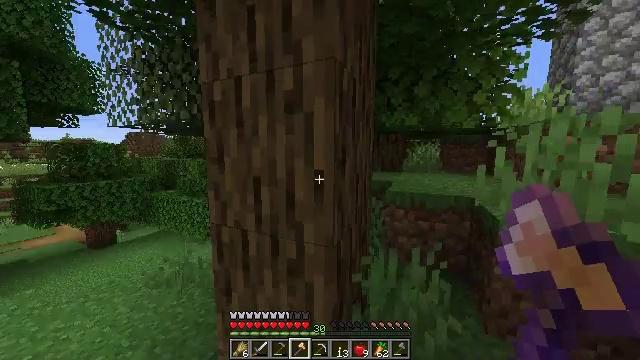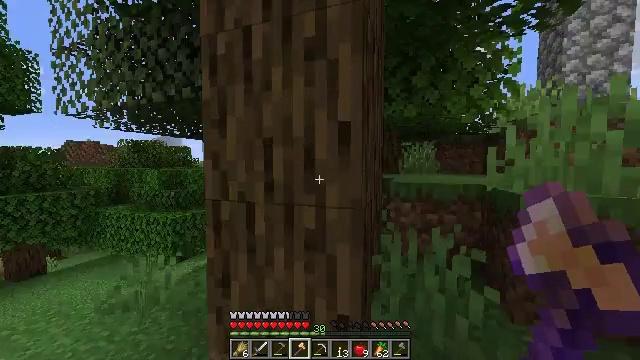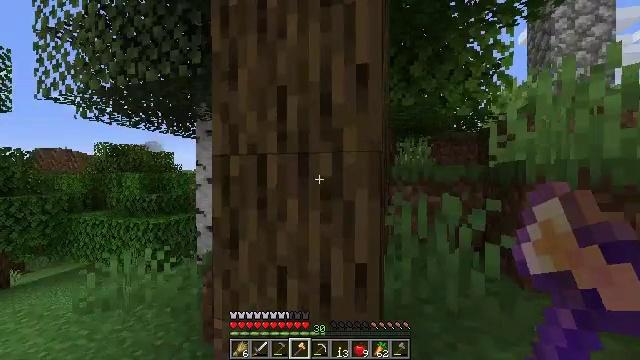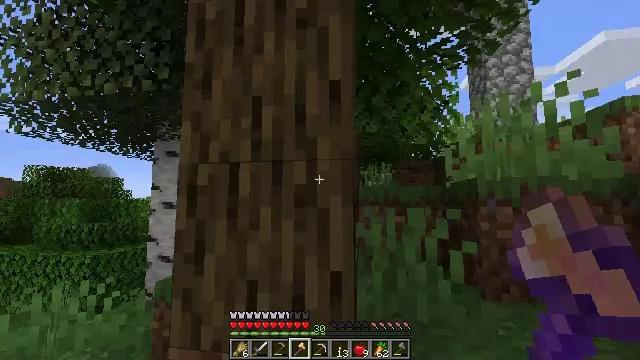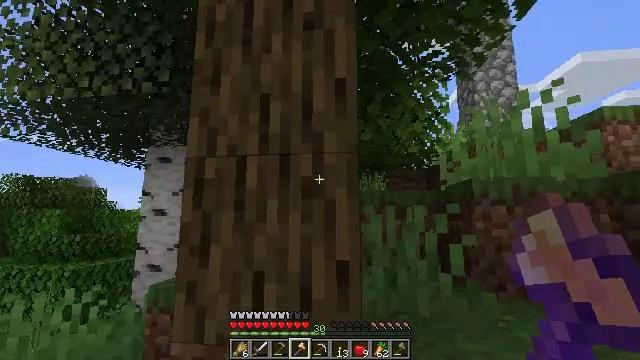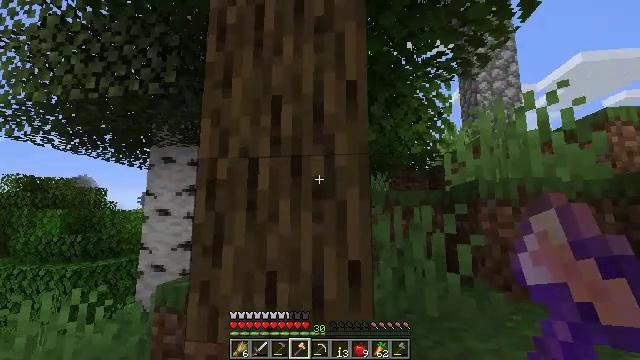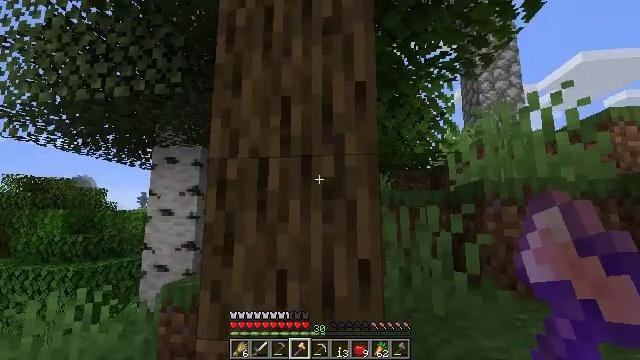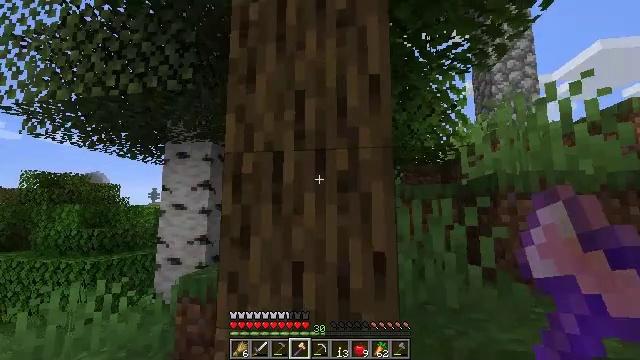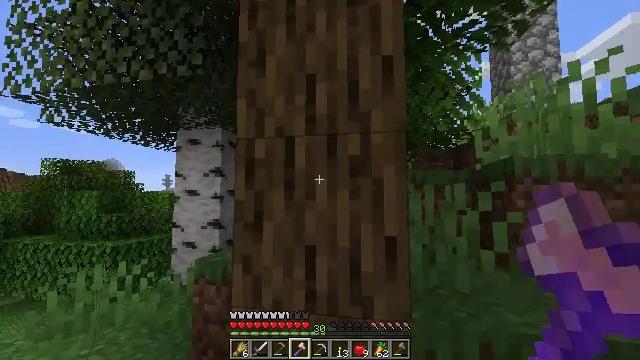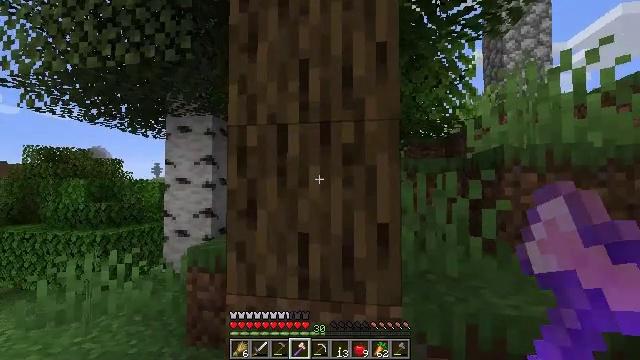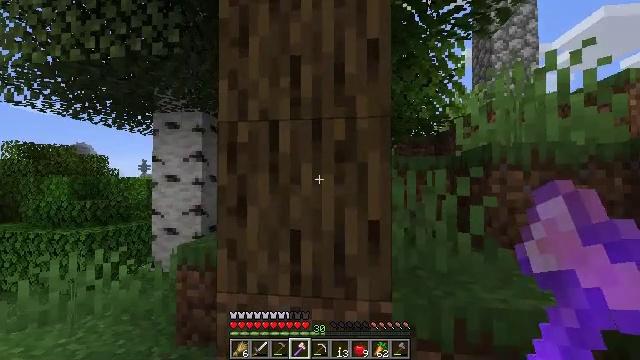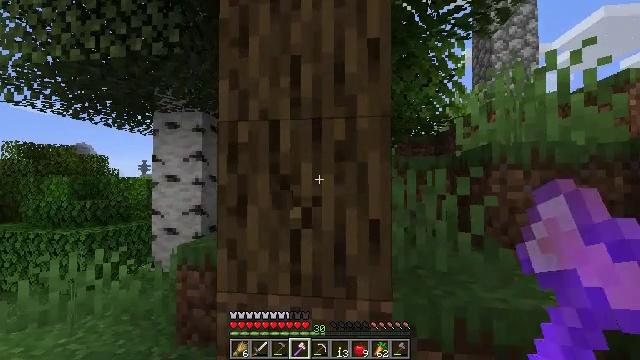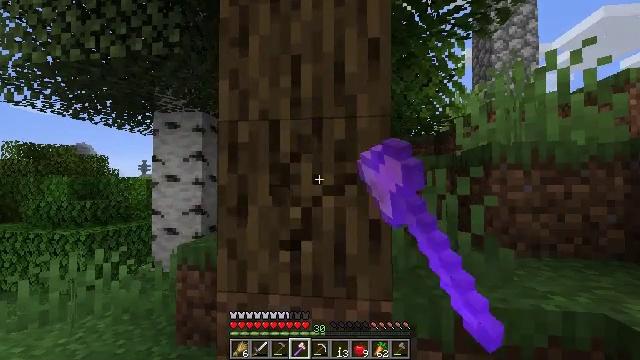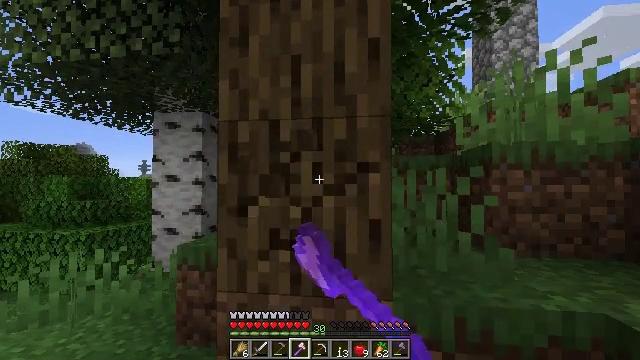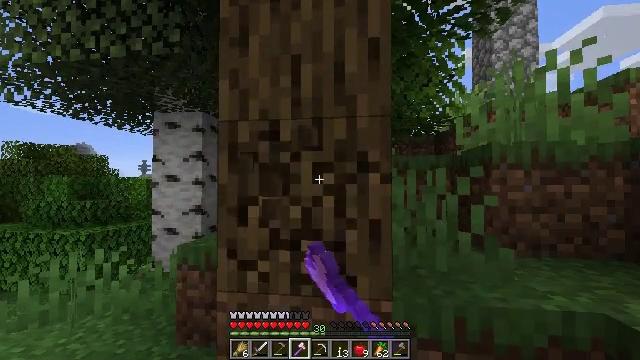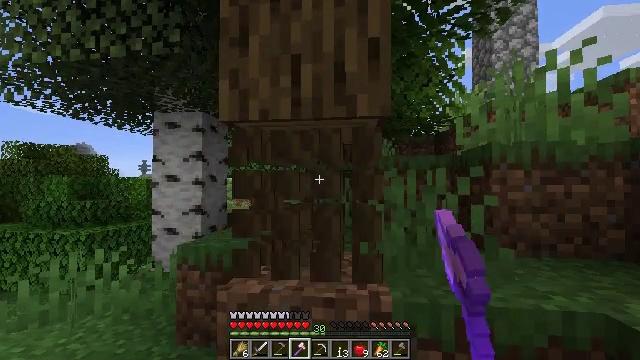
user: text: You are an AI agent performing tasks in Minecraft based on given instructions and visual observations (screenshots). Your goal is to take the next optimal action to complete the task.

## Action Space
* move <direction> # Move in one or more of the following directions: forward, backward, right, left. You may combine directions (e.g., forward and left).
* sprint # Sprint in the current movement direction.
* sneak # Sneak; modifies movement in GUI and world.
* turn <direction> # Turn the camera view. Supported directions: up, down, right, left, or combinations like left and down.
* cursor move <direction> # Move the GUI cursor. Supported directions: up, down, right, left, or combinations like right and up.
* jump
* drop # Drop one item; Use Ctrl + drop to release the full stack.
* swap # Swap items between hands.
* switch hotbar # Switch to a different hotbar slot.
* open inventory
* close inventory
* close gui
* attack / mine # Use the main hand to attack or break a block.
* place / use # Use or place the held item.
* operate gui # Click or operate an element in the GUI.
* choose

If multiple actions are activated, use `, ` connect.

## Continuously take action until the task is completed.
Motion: motion action
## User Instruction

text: Mine the oak log.
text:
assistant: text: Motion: turn right and up
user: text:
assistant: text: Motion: turn right and up
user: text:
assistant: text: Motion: turn right and up
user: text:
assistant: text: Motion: turn right and up
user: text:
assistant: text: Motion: no_op
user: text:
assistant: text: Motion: no_op
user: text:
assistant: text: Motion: turn left and down
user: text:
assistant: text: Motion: turn left and down
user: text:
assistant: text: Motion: turn right and down
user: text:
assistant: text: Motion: turn right
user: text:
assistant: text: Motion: attack / mine
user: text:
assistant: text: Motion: attack / mine
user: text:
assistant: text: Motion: attack / mine
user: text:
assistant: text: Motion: attack / mine
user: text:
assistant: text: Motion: attack / mine
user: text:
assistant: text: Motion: attack / mine
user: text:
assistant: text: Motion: attack / mine
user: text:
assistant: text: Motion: attack / mine
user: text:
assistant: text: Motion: attack / mine
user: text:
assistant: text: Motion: attack / mine
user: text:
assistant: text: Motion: attack / mine